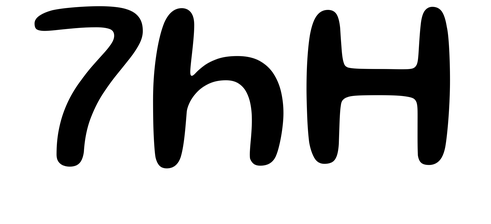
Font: Gluten_Regular